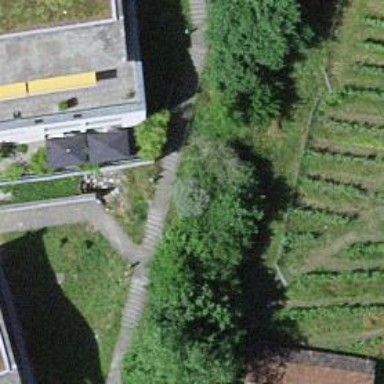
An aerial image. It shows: Paved footway.